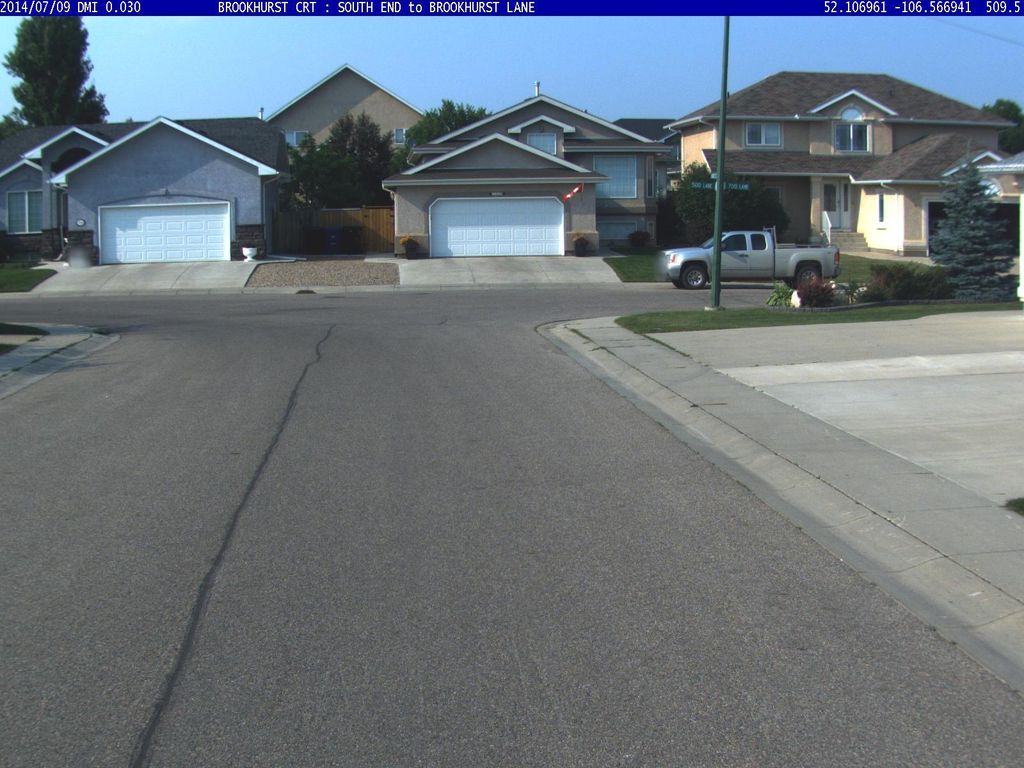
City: saskatoon